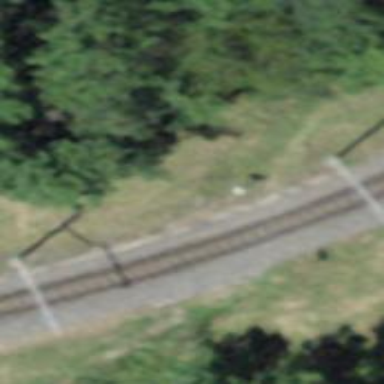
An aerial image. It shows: Crossing for the railway.